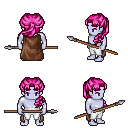
a pixel art fantasy rpg character, male body template, dark elf, purple skin, brown cape, white pants, pink princess hairstyle, spear, four views (front, back, left, right), 2x2 character sprite sheet, small pixel art, hard edges, no anti-aliasing